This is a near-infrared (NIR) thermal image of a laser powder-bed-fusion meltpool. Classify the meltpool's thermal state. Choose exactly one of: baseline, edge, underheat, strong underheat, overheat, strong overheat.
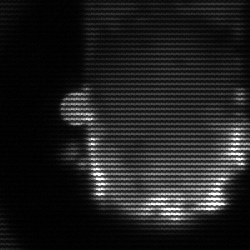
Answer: baseline